Milling tool wear sample.
Tool blade image: 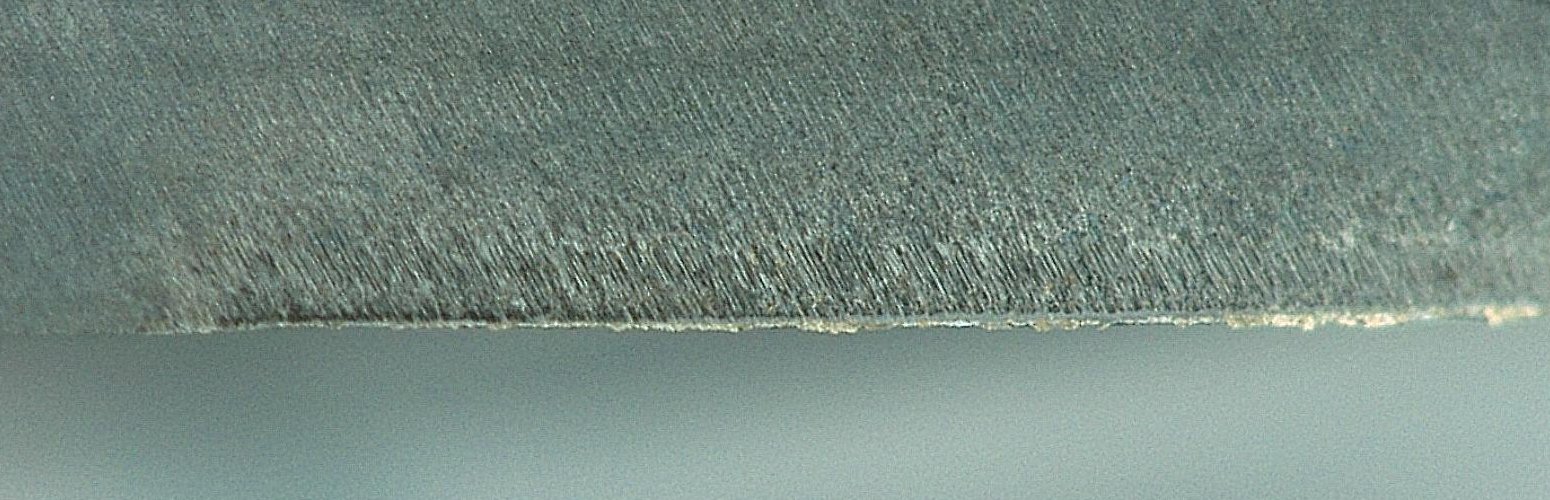
Chip image: 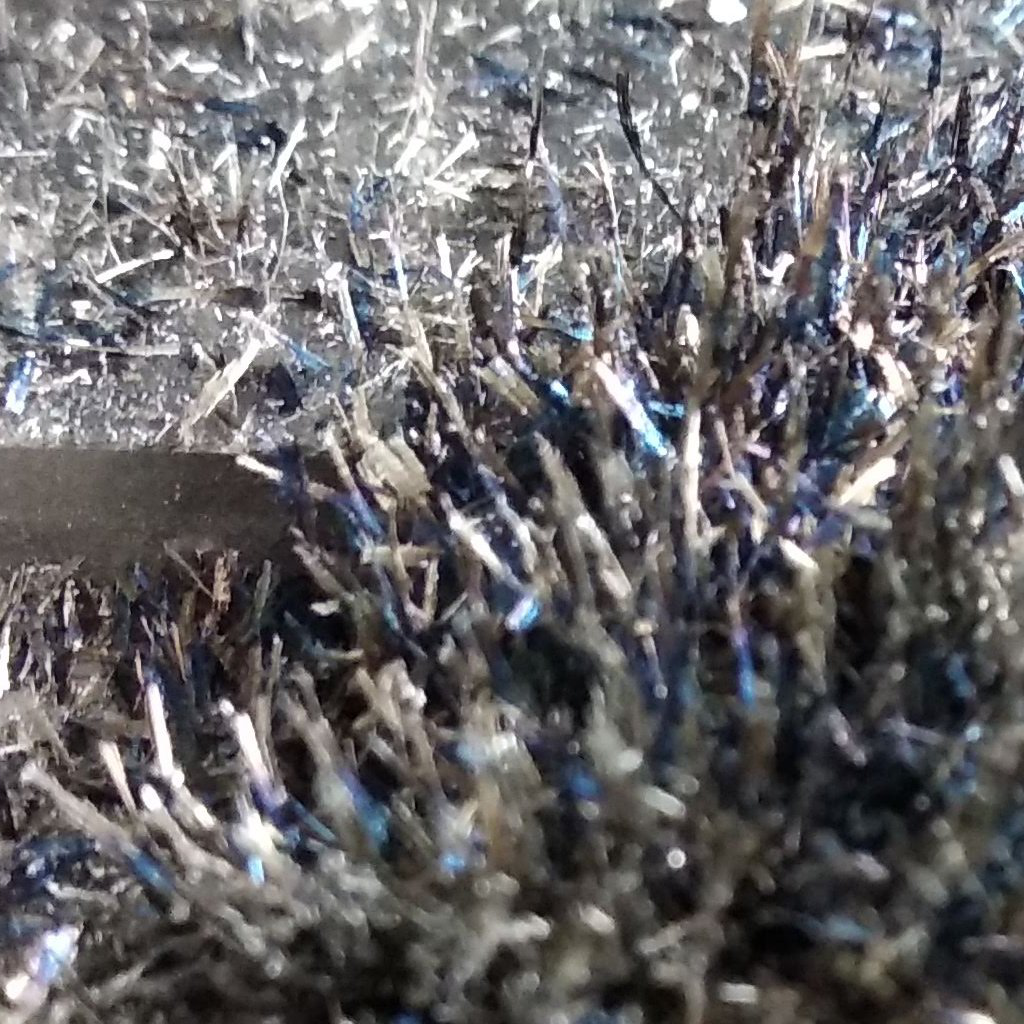
Workpiece image: 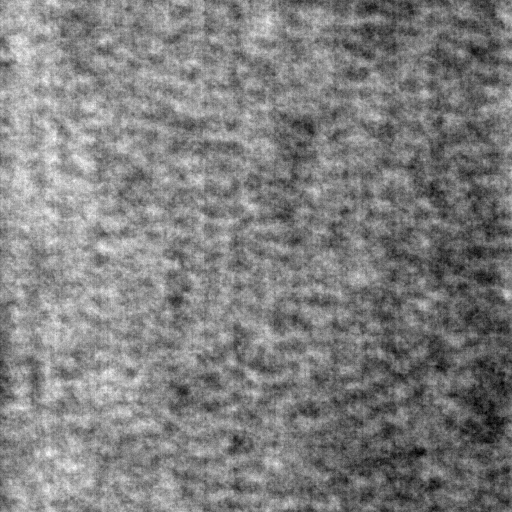
Tool wear state: sharp
Gaps: 0
Flank wear: 64.35
Overhang: 24.67
Force-signal Mel-spectrograms (X, Y, Z axes): 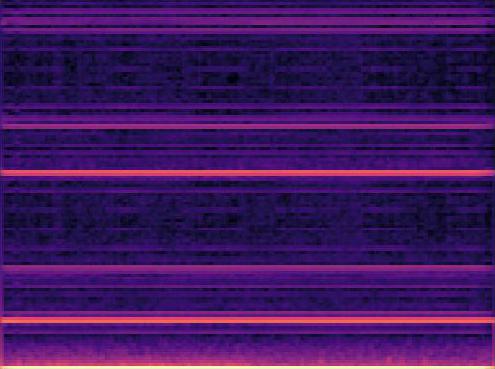 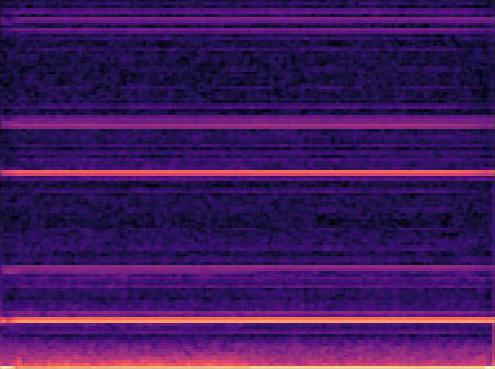 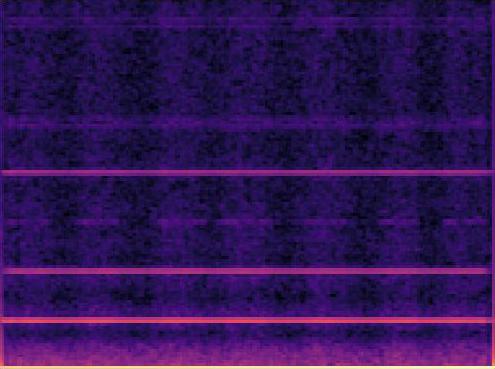
Force-signal scalograms (X, Y, Z axes): 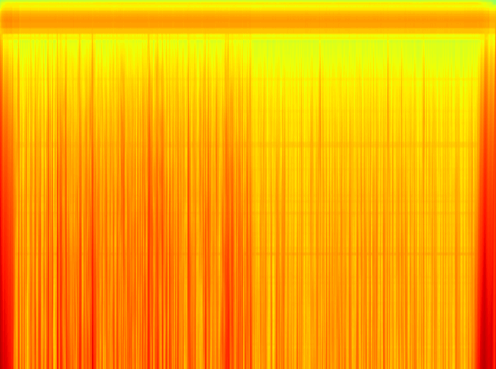 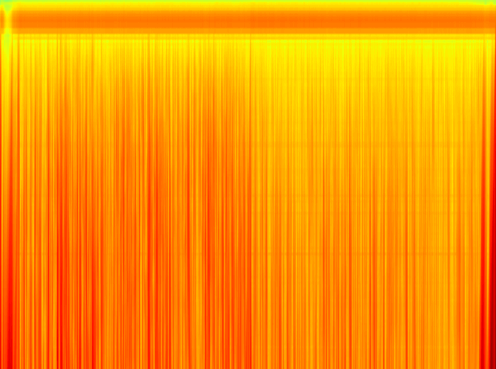 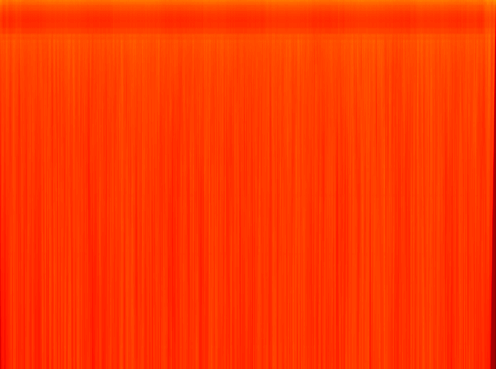
Force phase: steady_state_stabilization_wear